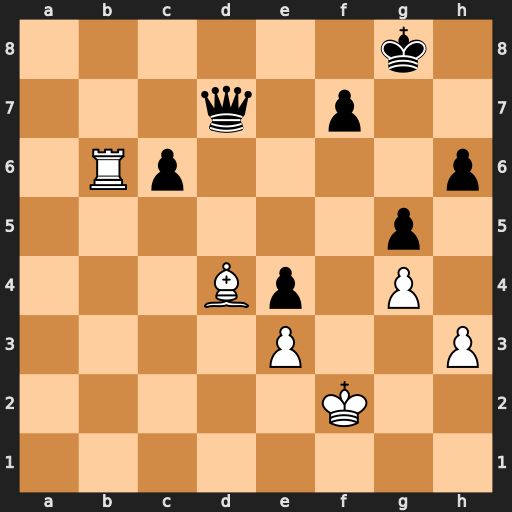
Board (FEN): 6k1/3q1p2/1Rp4p/6p1/3Bp1P1/4P2P/5K2/8
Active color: w
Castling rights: -
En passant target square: -
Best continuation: Rb8+ Kh7 Rh8+ Kg6 Rg8+